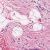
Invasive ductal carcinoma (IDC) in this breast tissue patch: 0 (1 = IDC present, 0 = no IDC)